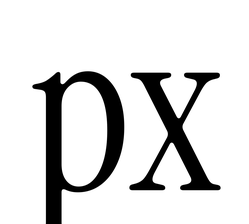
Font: InstrumentSerif-Regular